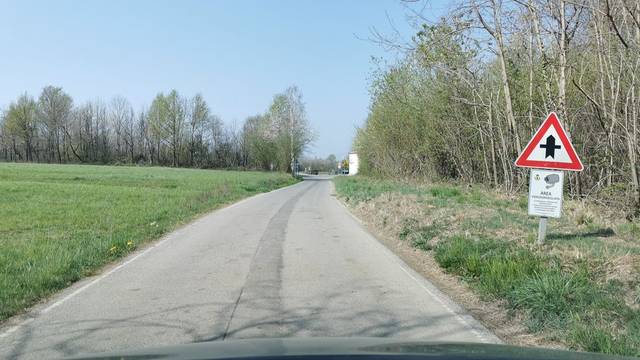
Region: Italy
Coordinates: 45.277, 7.635